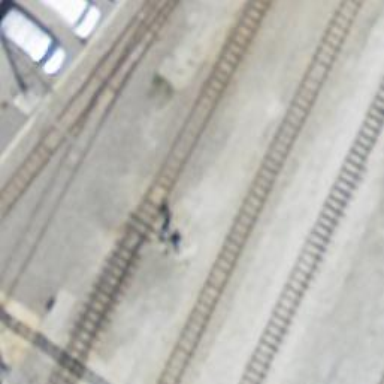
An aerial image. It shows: Railway switch.